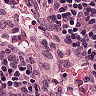
Metastatic tissue present: no